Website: home-depot
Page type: address-validator
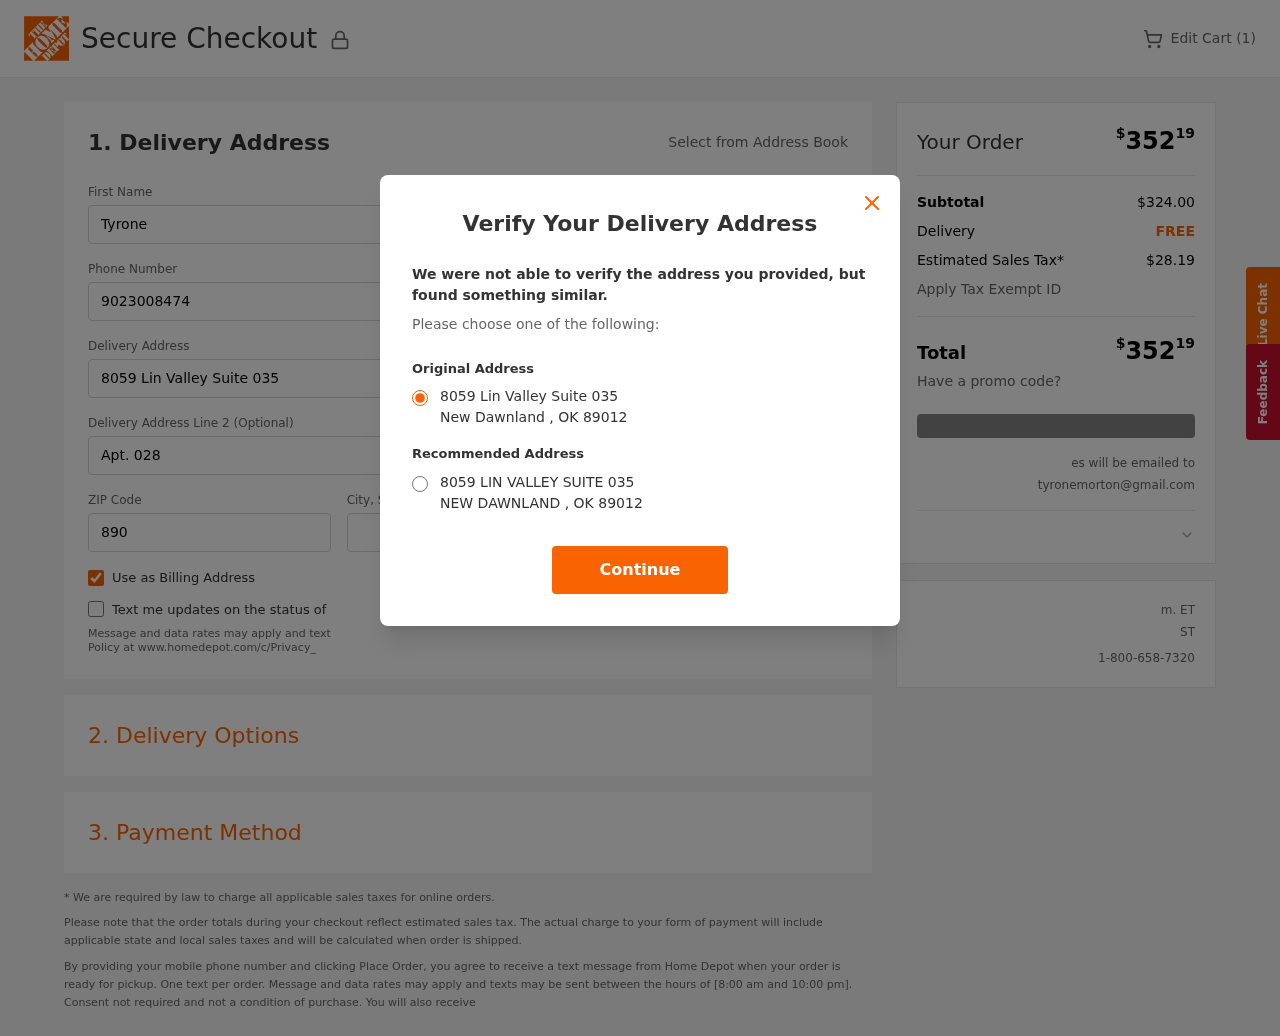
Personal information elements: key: PII_CITY
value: New Dawnland
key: PII_EMAIL
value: tyronemorton@gmail.com
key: PII_POSTCODE
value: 89012
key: PII_STATE_ABBR
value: OK
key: PII_STREET
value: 8059 Lin Valley Suite 035
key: PII_FIRSTNAME
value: Tyrone
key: PII_LASTNAME
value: Morton
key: PII_PHONE
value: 9023008474
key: PII_STREET2
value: Apt. 028
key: PII_CITY_STATE
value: New Dawnland, OK
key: PII_STREET_ALT
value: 8059 LIN VALLEY SUITE 035
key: PII_CITY_ALT
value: NEW DAWNLAND
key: PII_STATE_ABBR2
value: OK
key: PII_POSTCODE_FULL
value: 89012
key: PII_POSTCODE_NUMERIC
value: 89012
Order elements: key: ORDER_NUM_ITEMS
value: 1
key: ORDER_TOTAL
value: $35219
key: ORDER_SUBTOTAL
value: $324.00
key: ORDER_SHIPPING_COST
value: FREE
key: ORDER_TAX
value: $28.19